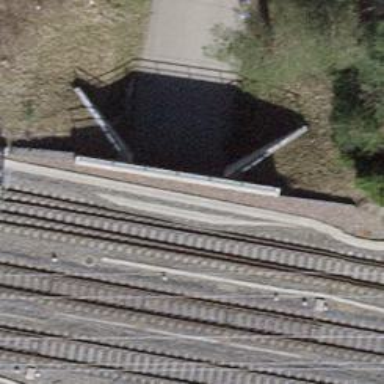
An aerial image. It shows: Railway switch.